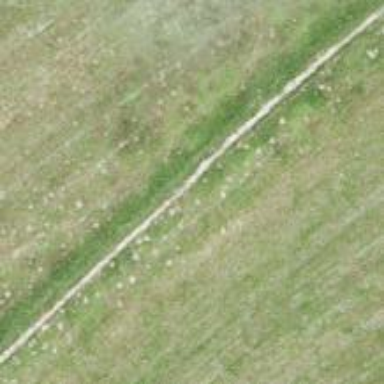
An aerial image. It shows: Ground path.